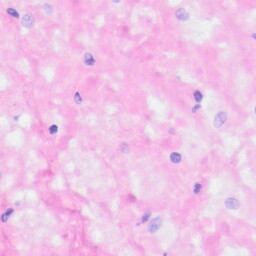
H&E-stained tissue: Kidney